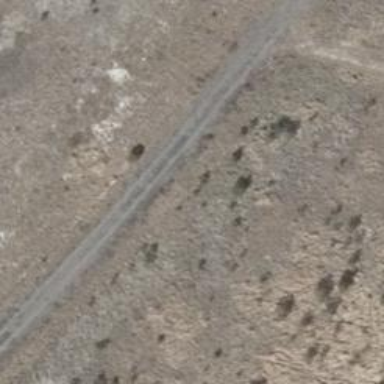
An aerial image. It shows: Paved track road with grade1 track type.